Question: When I create my PreferenceFragment, all of the preferences in the preference category are indented.
When I do this in a new project with default settings (just an Activity and PreferenceFragment), the preferences appear just fine (no indentation).

'''
public class SettingsFragment extends PreferenceFragment {
@Override
public void onCreate(Bundle savedInstanceState) {
super.onCreate(savedInstanceState);
addPreferencesFromResource(R.xml.fragment_settings);
}
}
'''
---
'''
<?xml version="1.0" encoding="utf-8"?>
<PreferenceScreen xmlns:android="http://schemas.android.com/apk/res/android">
<PreferenceCategory android:title="Game Setup">
<CheckBoxPreference
android:key="checkbox_randomize_opponents"
android:title="Randomize Opponents"
android:summary="Randomize opponents after round 1" />
</PreferenceCategory>
</PreferenceScreen>
'''
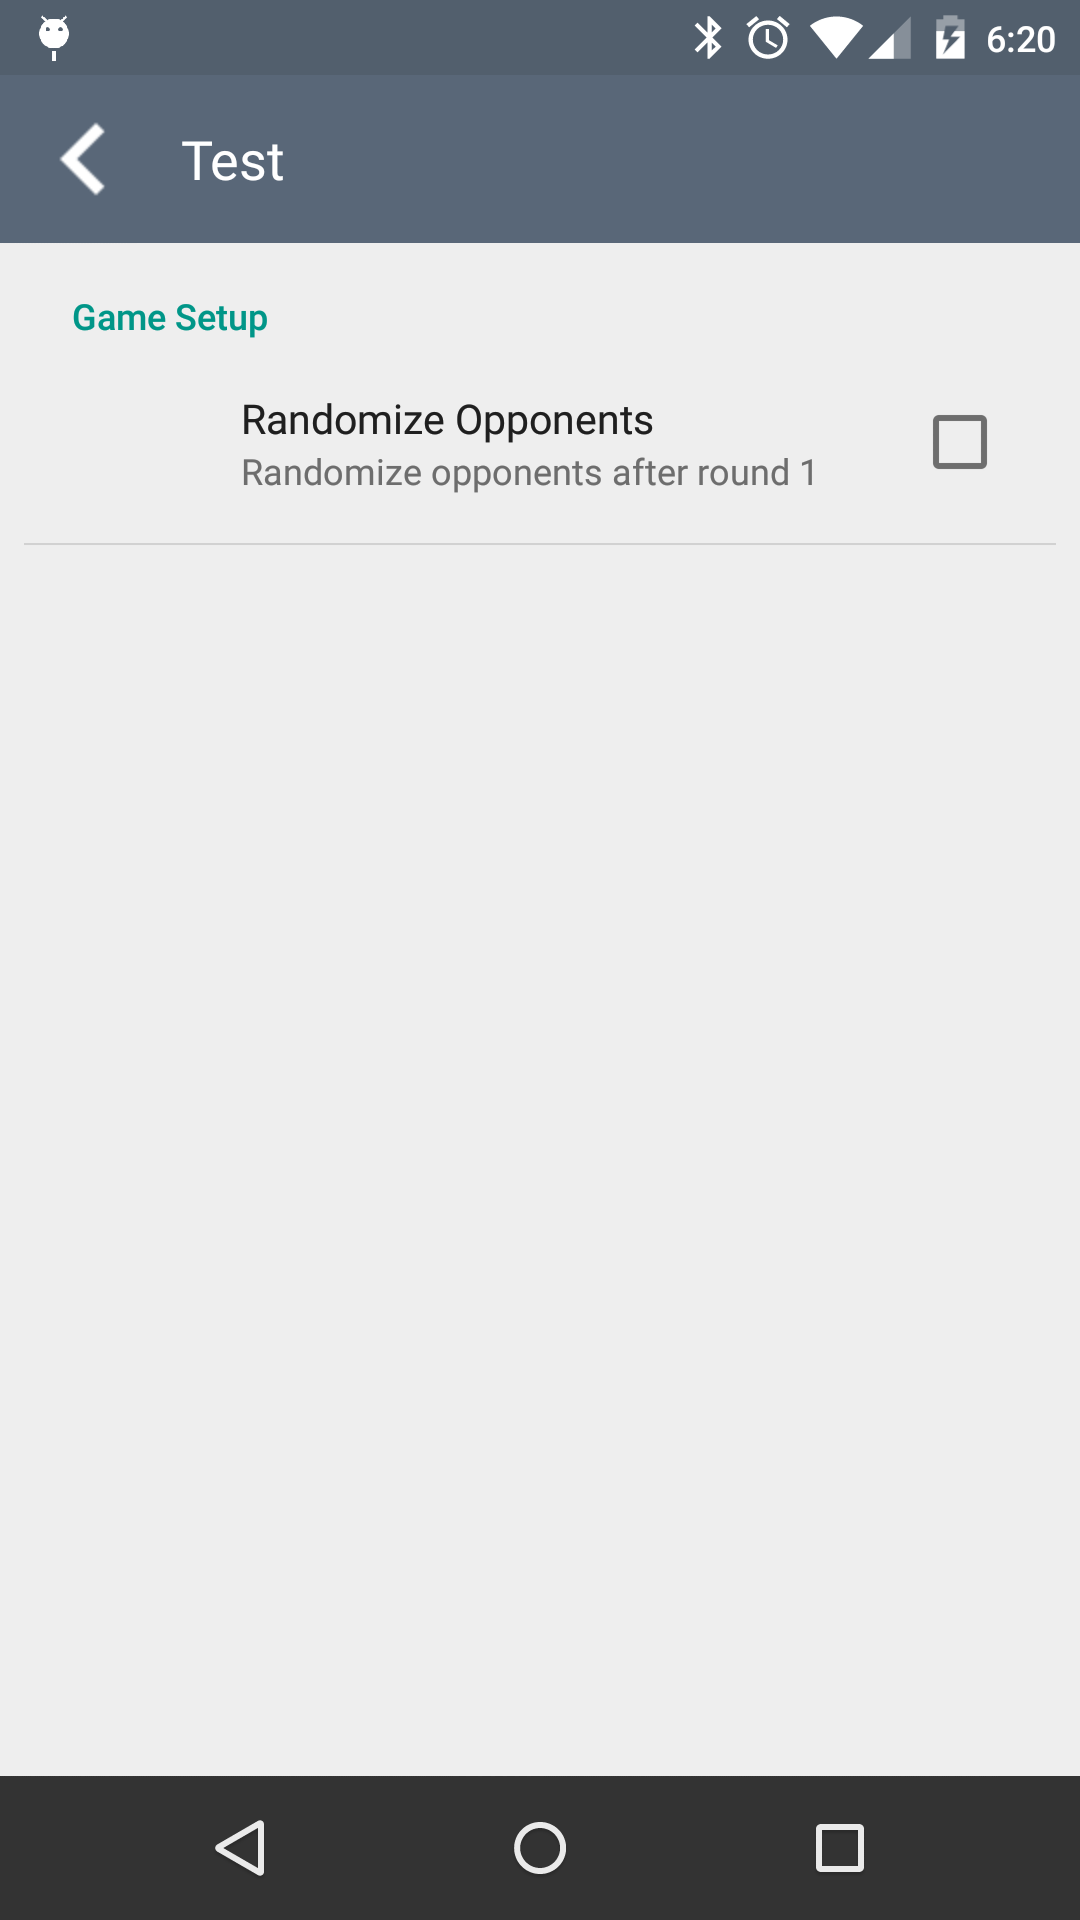
Answer: By default, preferences have no icons. Icons are drawables, and when you specify one using the 'android:icon' attribute, the preference fragment will display what ever drawable you have set.
'android:color/transparent' is a . Setting this as the 'android:icon', in addition with the fact that preference fragment has a fixed size for icons, will tell the fragment to show the icon. In this case, it's a transparent square of fixed dimensions.
Try changing it to '@android:color/black' and instead of the "indent", you should see a black square with fixed dimensions.
If you want no icon, you can either set the icon attribute to 'android:icon="@null"' or just remove the attribute entirely (default is no icon).